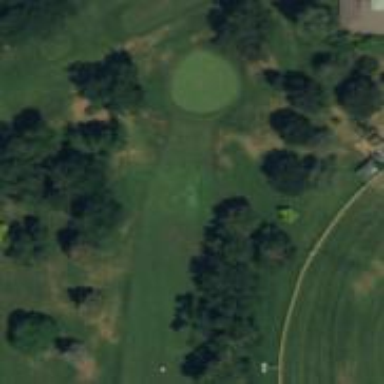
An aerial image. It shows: View of golf hole.